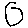
Label: circle